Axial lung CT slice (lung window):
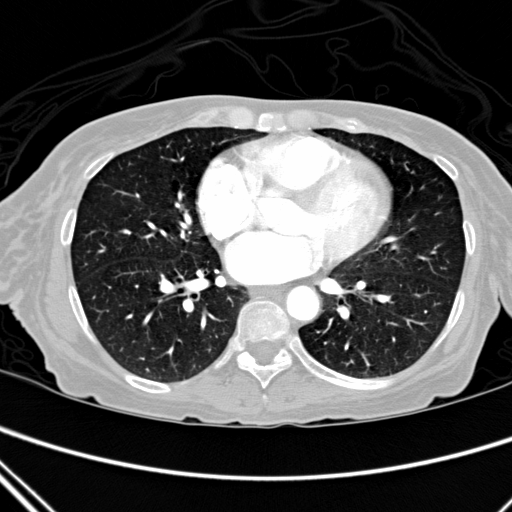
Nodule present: no